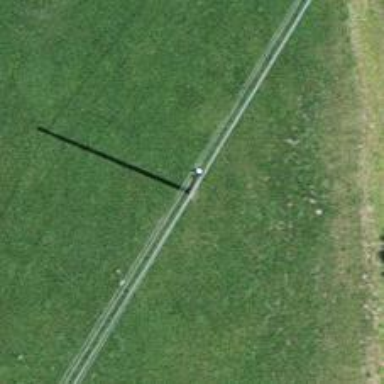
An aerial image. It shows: Utility pole in the area.